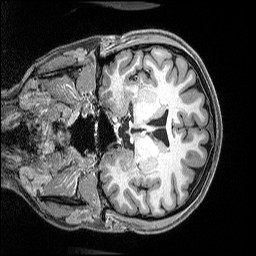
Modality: T1w
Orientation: coronal
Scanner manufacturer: siemens
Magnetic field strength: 3 T
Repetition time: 2.5 s
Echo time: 0.0029 s